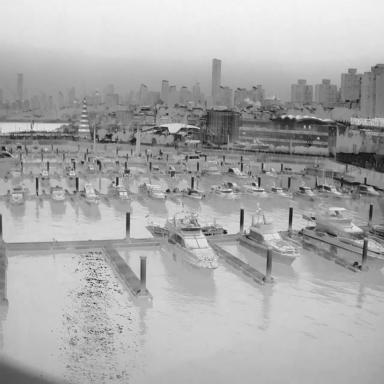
There are 30 objects shown in the infrared image, including 27 canoes, and three sailboats.